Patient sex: M
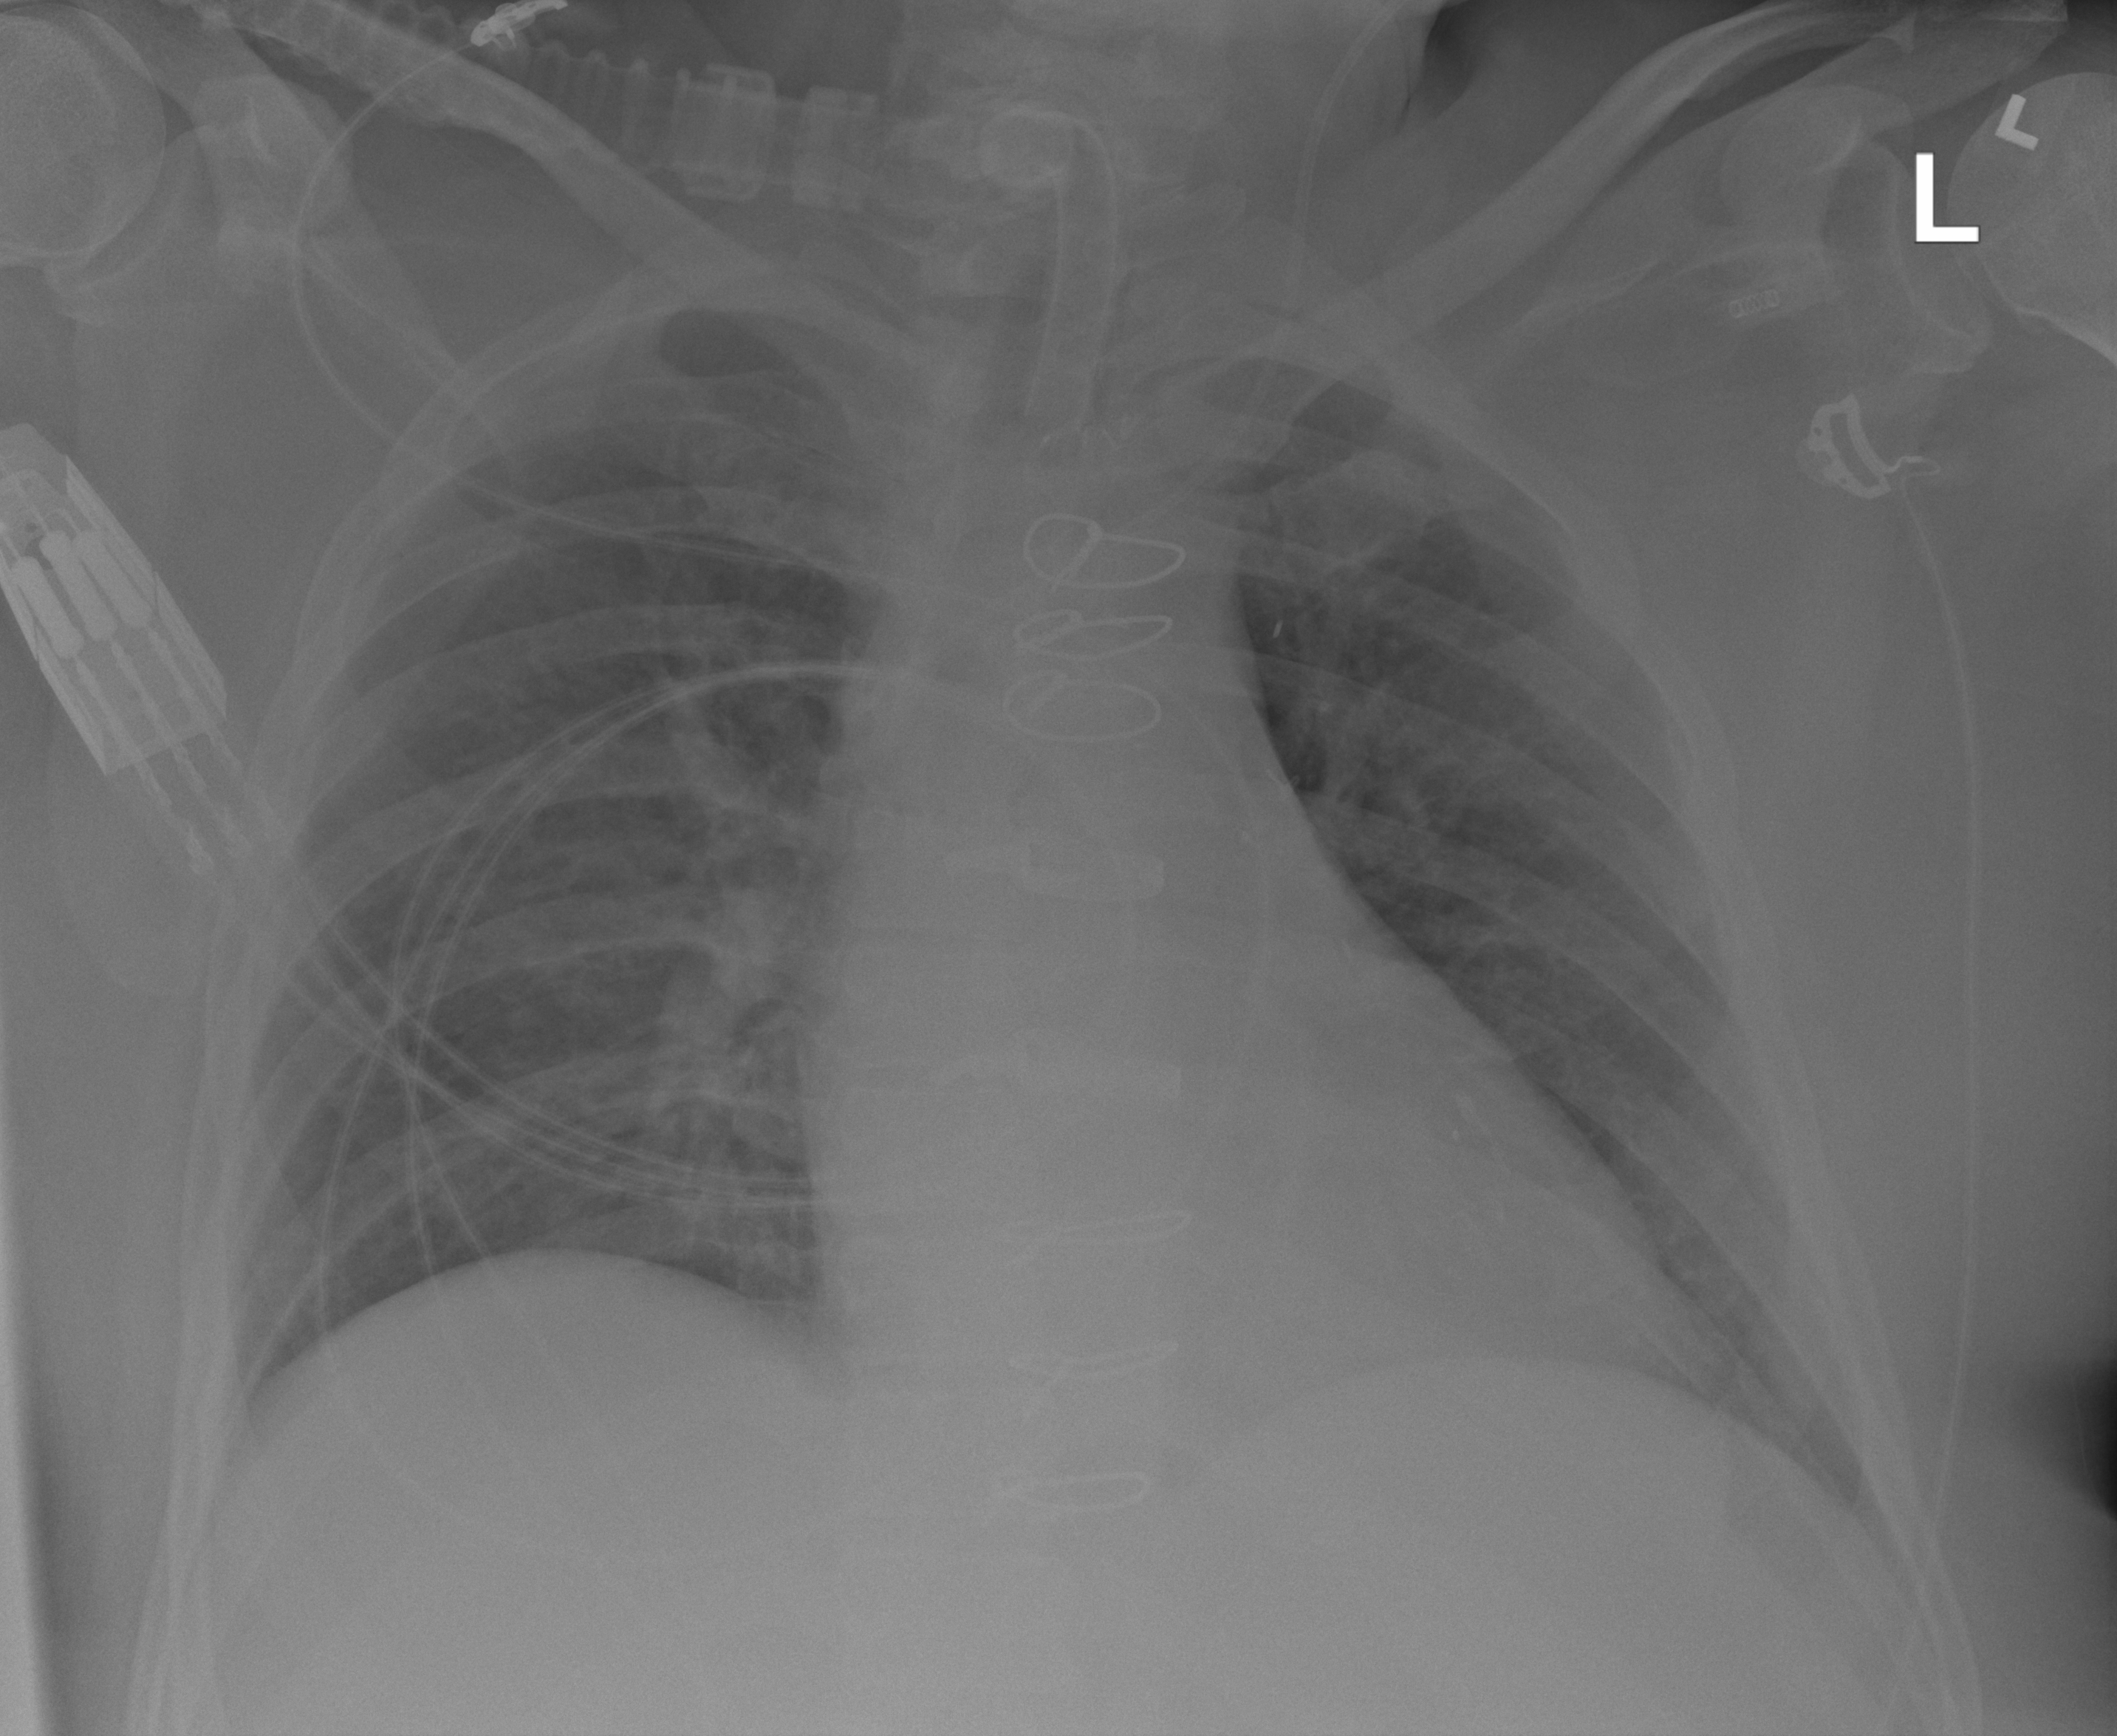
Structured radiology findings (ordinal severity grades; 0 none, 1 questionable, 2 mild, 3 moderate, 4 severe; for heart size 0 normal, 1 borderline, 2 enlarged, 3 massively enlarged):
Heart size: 1
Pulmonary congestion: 1
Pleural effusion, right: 0
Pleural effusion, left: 1
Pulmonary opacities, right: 0
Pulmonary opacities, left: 0
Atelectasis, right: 0
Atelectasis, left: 2